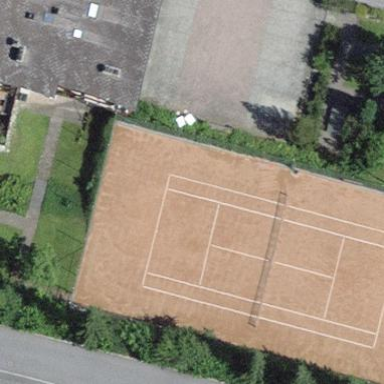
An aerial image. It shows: Tennis court on pitch.